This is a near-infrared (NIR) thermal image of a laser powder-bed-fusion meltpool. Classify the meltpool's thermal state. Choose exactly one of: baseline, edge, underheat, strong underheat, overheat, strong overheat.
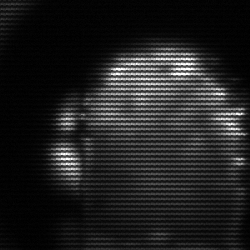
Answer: baseline